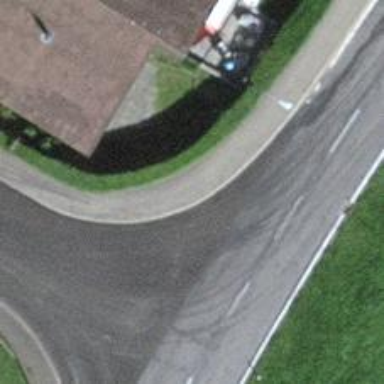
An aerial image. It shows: Sidewalk.